Field crop: maize
Growth stage: 2
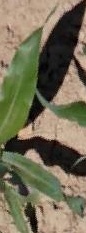
Species: maize